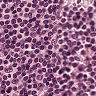
Metastatic tissue present: no